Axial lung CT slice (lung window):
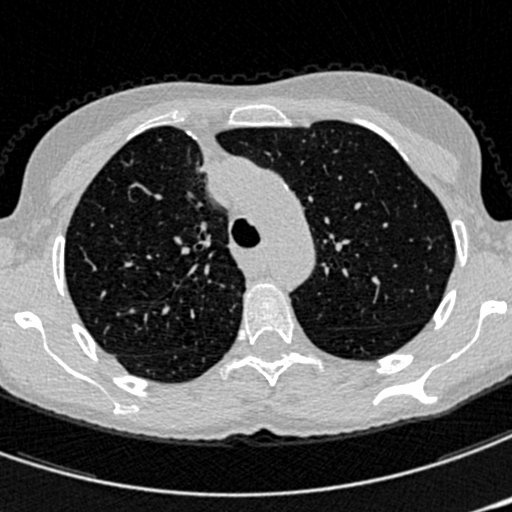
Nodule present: no